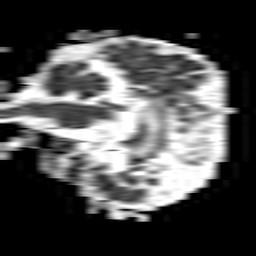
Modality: ADC
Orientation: sagittal
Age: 52
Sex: female
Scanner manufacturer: philips
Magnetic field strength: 1.5 T
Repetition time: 3.395 s
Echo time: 0.06922 s